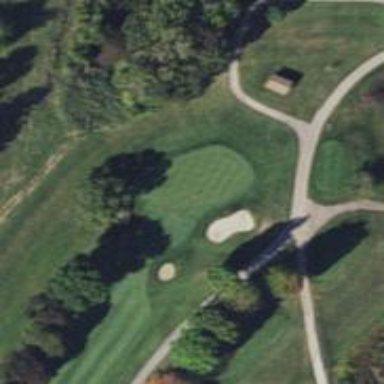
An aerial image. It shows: View of golf hole.